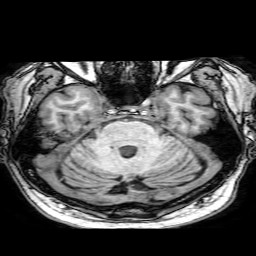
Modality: T1w
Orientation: coronal
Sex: male
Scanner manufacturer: philips
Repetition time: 0.008274 s
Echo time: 0.00383 s